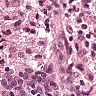
Metastatic tissue present: no